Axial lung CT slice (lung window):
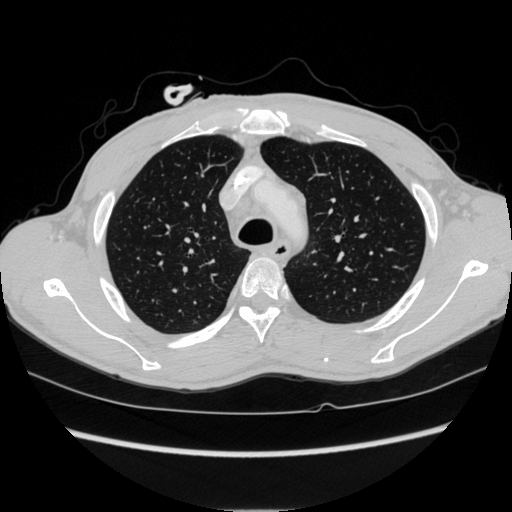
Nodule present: no